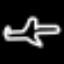
Label: airplane